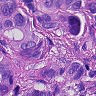
Metastatic tissue present: yes